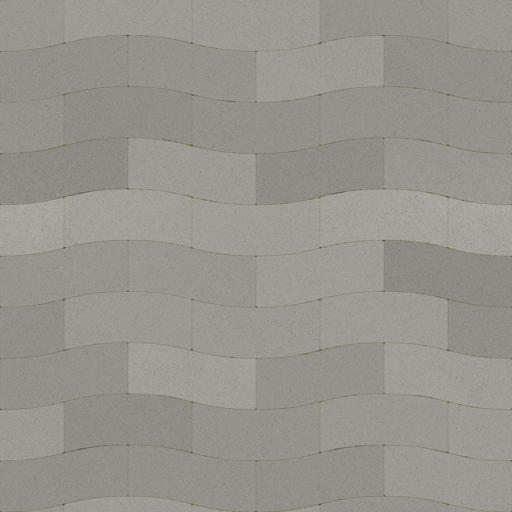
Tags: grey paving stones tiled tiles waves